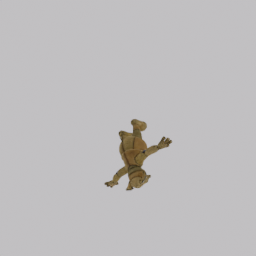
Label: animals